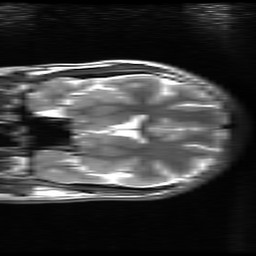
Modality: T2w
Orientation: coronal
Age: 18
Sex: male
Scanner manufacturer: ge
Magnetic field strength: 3 T
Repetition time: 5.192 s
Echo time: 0.1003 s